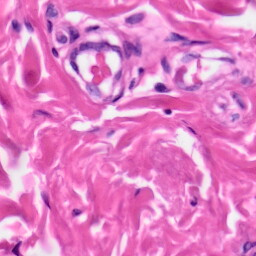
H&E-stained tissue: Skin